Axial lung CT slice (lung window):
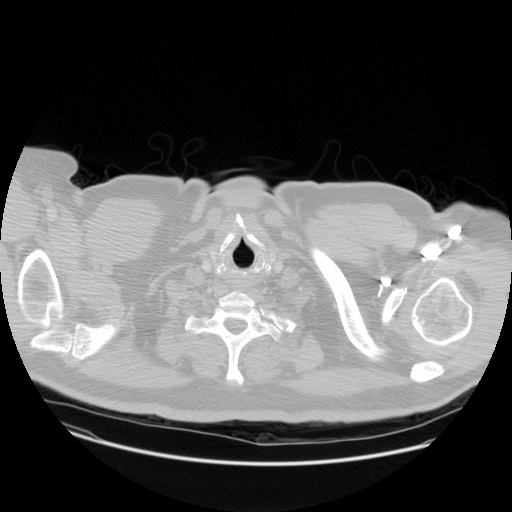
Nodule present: no